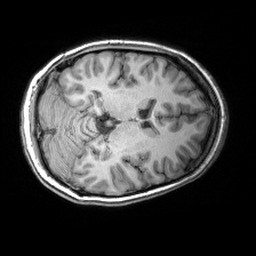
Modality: T1w
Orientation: axial
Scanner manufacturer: siemens
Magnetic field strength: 3 T
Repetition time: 2.53 s
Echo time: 0.00299 s